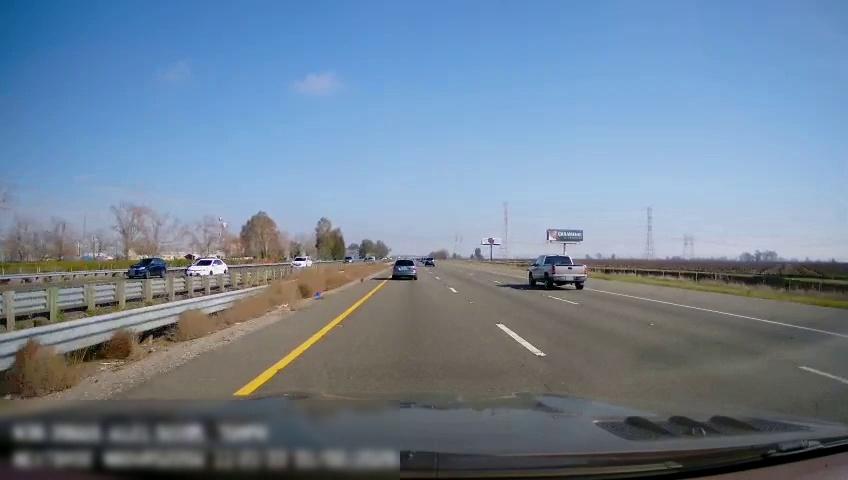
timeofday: Day
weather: Sunny
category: Drivable Space
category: Vehicles | Car
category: Vehicles | Car
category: Vehicles | Car
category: Vehicles | SUV
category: Vehicles | Car
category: Vehicles | Car
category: Vehicles | Car
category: Vehicles | SUV
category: Lanes | Current Lane
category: Lanes | Current Lane
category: Lanes | Alternate Lane
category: Lanes | Alternate Lane